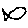
Label: fish